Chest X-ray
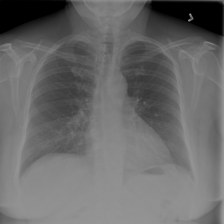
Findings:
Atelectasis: negative
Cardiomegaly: negative
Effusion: negative
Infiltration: negative
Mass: negative
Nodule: negative
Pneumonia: negative
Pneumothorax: negative
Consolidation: negative
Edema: negative
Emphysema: negative
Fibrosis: negative
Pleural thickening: negative
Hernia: negative